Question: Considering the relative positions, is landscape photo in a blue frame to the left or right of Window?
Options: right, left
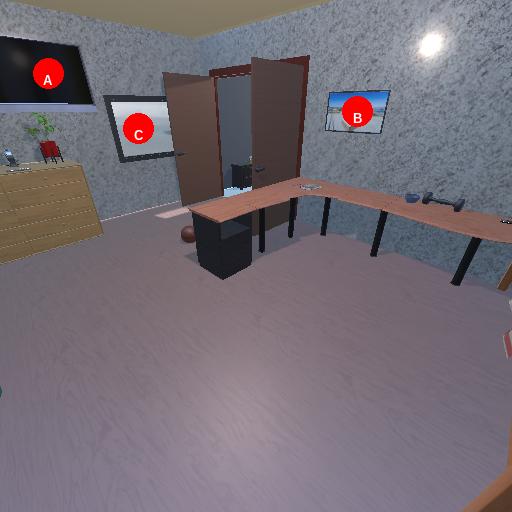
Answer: right